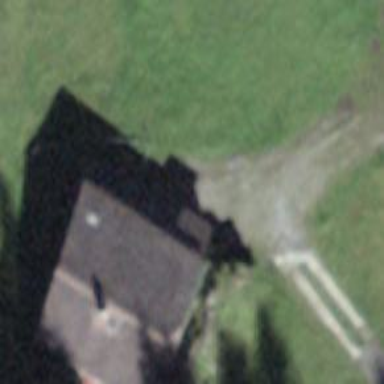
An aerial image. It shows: Cabin is depicted in the image.